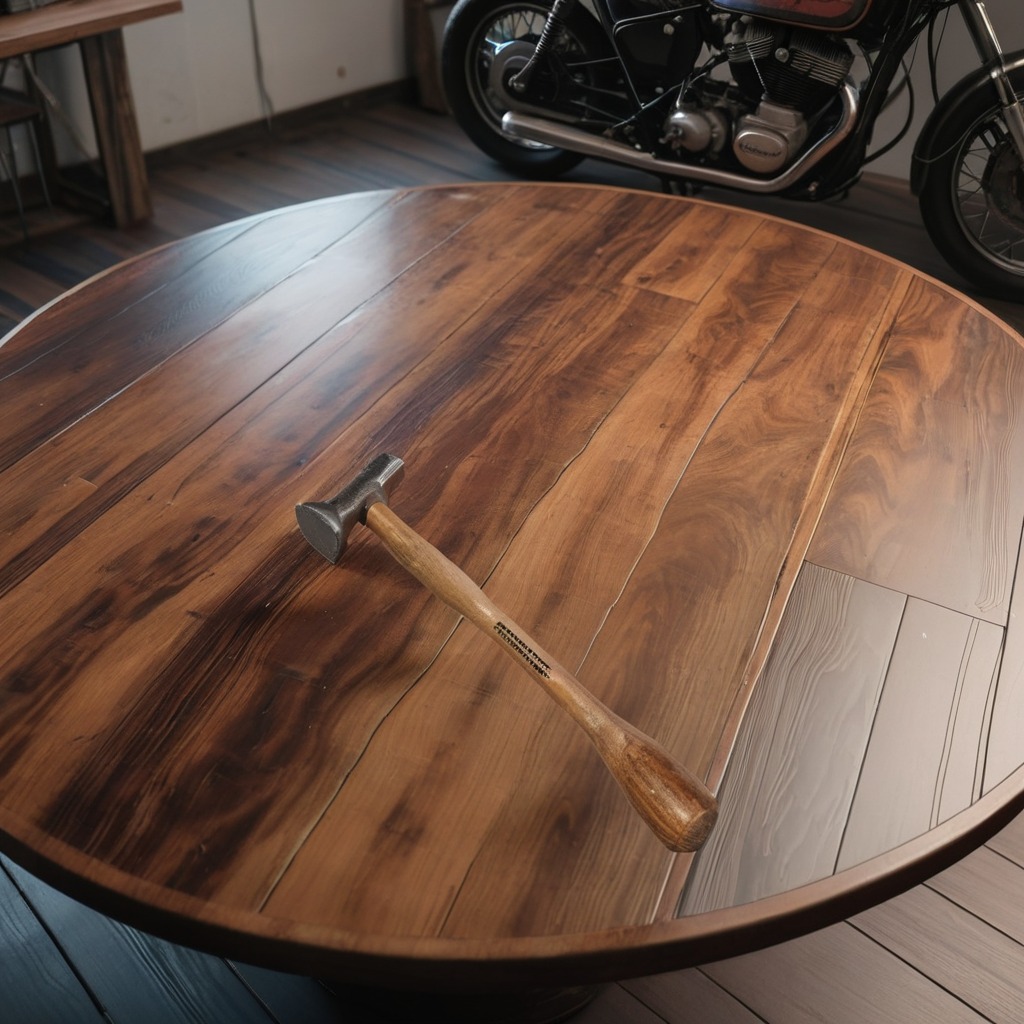
A hammer lies on an oil-spilled wooden table in a vintage motorcycle garage.